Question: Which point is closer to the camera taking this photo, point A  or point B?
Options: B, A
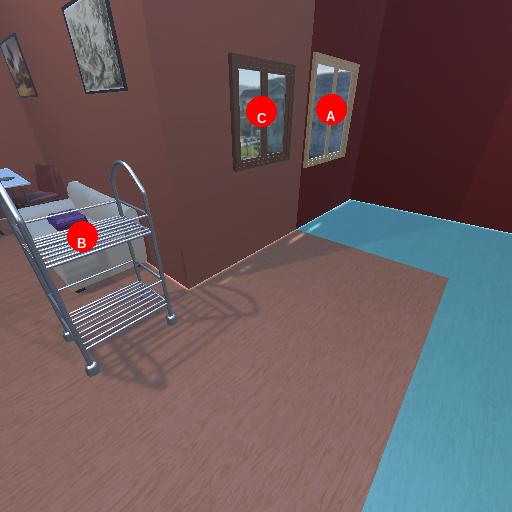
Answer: B